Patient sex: F
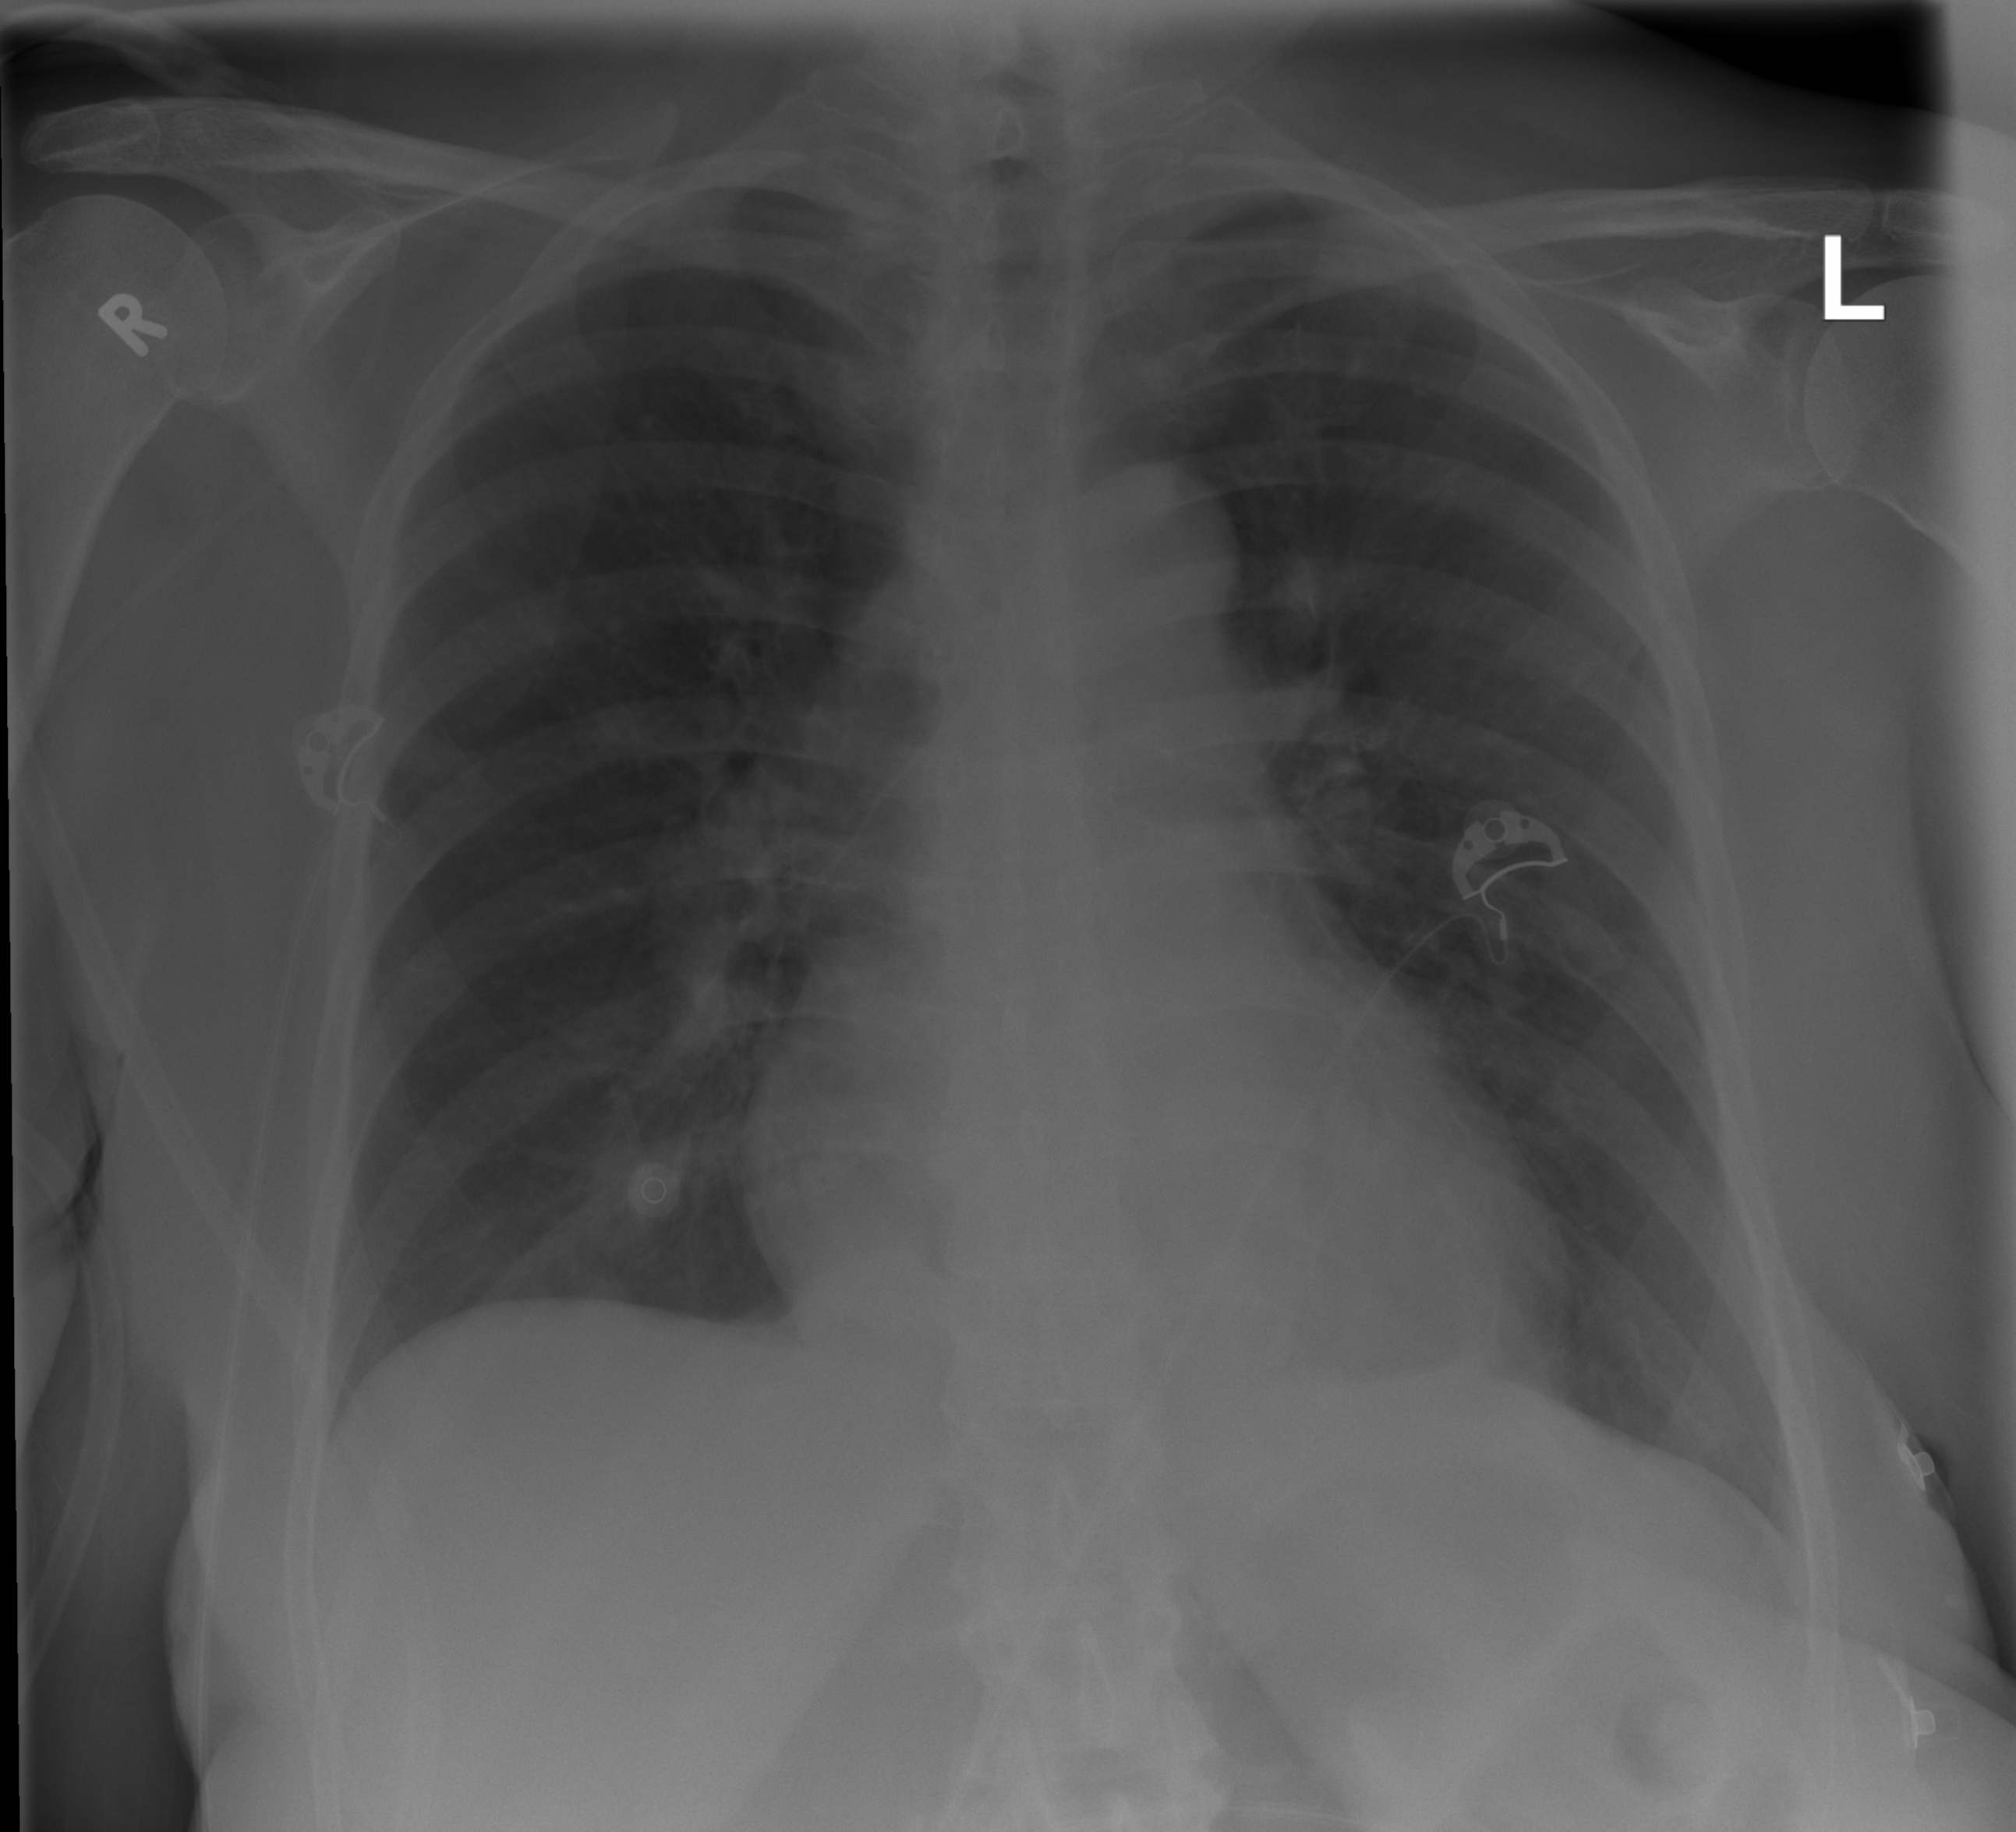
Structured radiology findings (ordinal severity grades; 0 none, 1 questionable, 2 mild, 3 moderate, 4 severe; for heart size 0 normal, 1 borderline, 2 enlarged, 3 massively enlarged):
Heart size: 0
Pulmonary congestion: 0
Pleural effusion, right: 0
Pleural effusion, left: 0
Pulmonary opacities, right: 2
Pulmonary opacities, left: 0
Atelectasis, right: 0
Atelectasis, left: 0